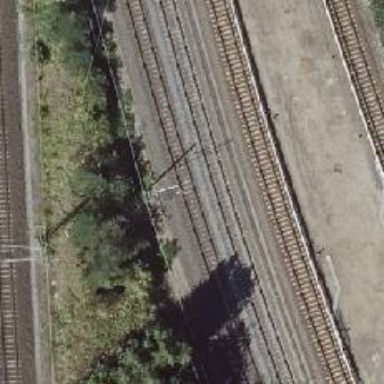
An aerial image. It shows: Railway track with contact lines for electrification.